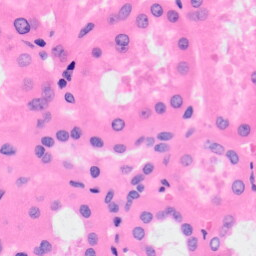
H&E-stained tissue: Kidney